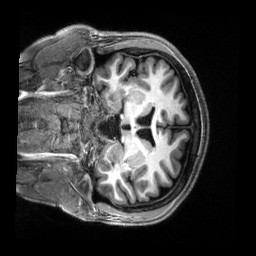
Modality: T1w
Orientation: coronal
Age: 21
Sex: female
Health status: healthy
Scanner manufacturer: siemens
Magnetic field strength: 3 T
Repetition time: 2.5 s
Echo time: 0.00222 s